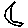
Label: moon